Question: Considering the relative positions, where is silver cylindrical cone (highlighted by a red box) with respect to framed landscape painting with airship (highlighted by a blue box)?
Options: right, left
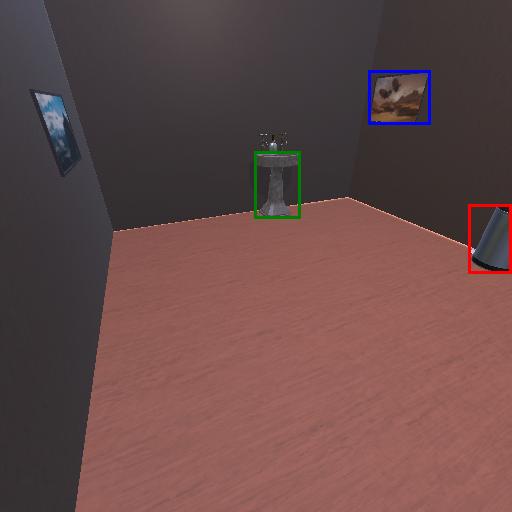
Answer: right